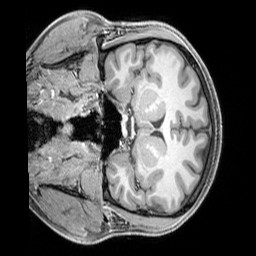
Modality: T1w
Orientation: coronal
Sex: male
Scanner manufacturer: siemens
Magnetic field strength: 3 T
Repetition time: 2.3 s
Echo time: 0.00226 s